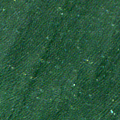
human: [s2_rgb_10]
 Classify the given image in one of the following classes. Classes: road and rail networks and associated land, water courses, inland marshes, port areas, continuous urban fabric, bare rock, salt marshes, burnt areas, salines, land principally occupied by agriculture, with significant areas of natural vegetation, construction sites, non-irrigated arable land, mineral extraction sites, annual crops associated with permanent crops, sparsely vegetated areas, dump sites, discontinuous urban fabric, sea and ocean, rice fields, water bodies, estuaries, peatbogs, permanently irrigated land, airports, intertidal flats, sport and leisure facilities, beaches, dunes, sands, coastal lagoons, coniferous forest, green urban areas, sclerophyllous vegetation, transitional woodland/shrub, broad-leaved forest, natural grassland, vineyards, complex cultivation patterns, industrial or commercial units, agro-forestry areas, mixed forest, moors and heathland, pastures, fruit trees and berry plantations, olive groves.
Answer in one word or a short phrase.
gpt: sea and ocean